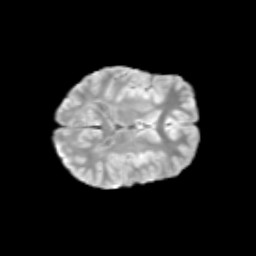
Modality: T2w
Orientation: axial
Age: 14
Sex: female
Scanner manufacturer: siemens
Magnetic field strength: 3 T
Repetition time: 3.8 s
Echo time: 0.07 s